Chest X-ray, AP view. Patient: 77 years old, sex M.
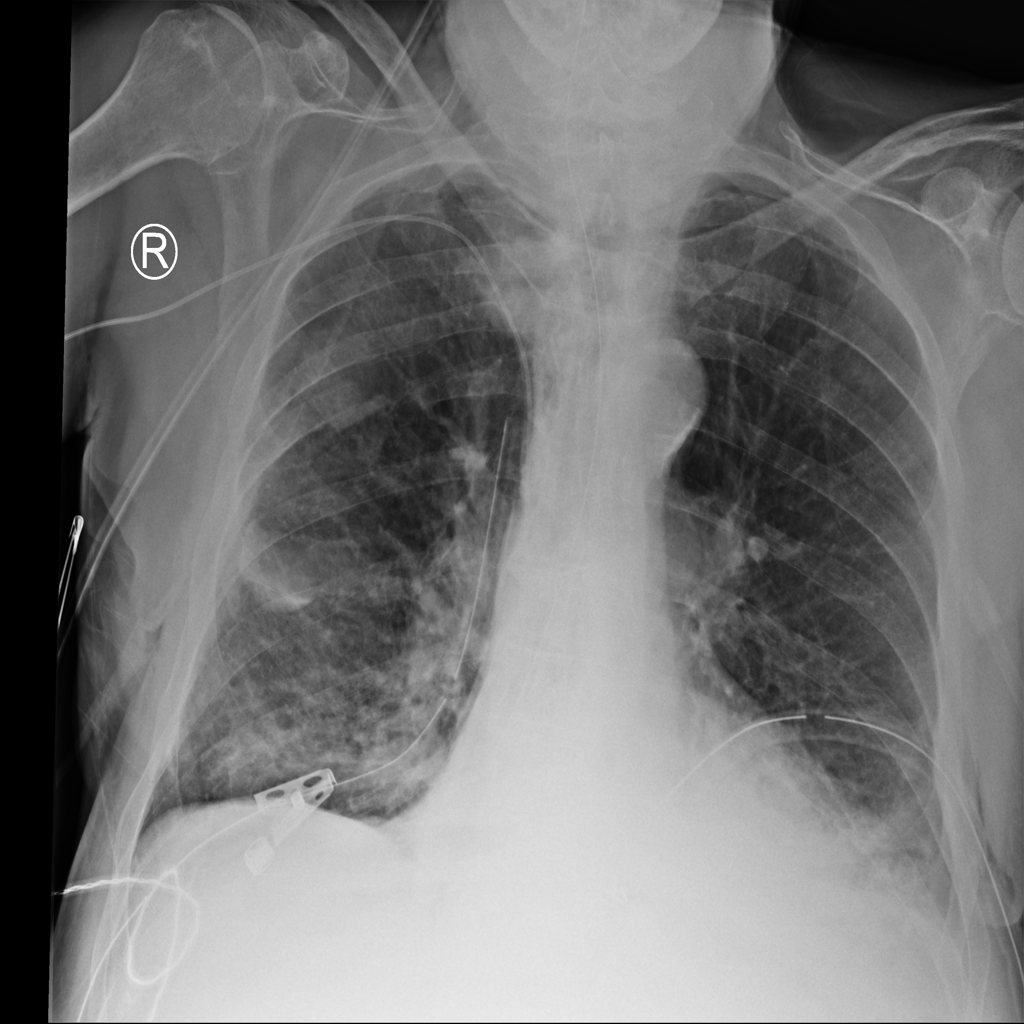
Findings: Infiltration